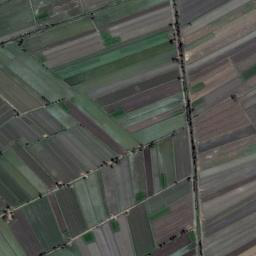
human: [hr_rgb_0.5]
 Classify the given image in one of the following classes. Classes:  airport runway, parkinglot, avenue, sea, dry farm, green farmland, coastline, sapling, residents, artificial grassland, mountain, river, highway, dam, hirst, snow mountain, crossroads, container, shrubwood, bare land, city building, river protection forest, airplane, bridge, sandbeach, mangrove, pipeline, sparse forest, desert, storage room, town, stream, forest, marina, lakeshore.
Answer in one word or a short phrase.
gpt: green farmland